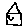
Label: house